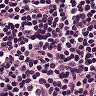
Metastatic tissue present: no